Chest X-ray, AP view. Patient: 60 years old, sex M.
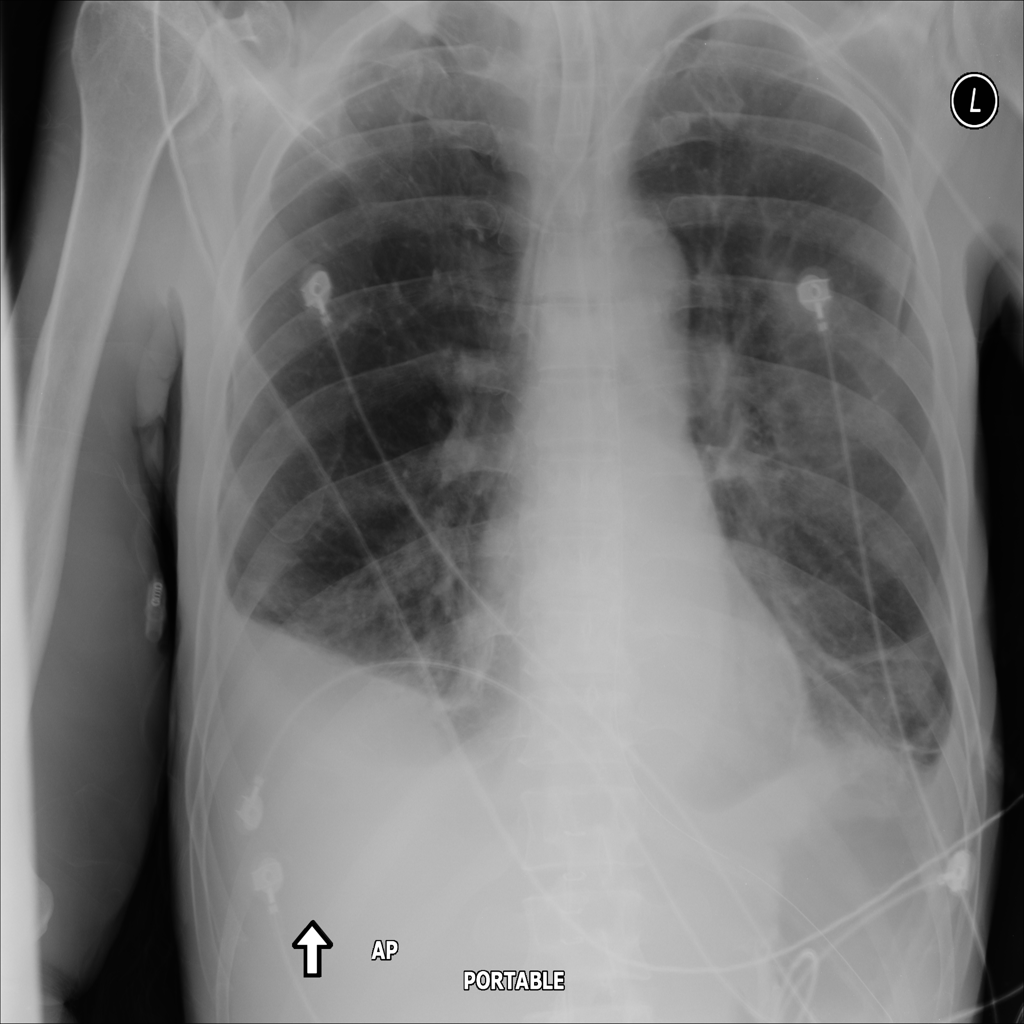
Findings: Atelectasis, Effusion, Infiltration